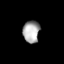
Tissue: lung
Cell type: Epithelial cells
Senescence score: 0.2087
Nuclear area (px): 363
Mean DAPI intensity: 167.49